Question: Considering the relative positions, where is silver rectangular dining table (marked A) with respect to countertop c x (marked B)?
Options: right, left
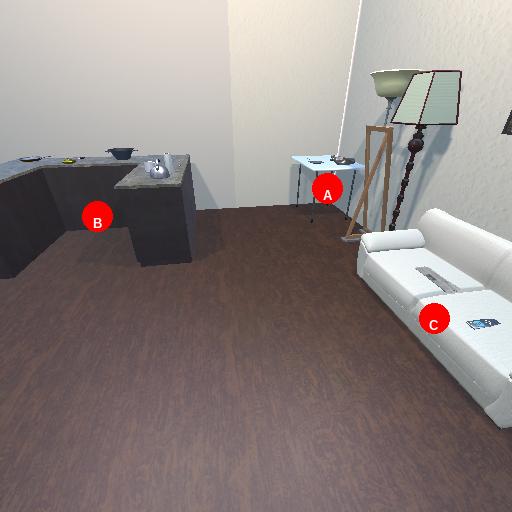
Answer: right